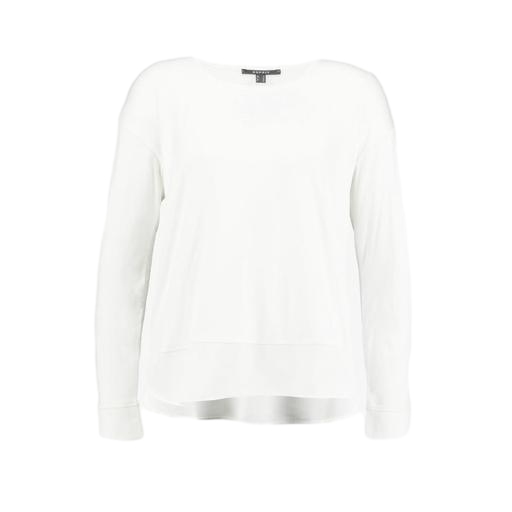
white modern long sleeve crew tee, white long aleeved shirt, white long sleeved sweater, white background